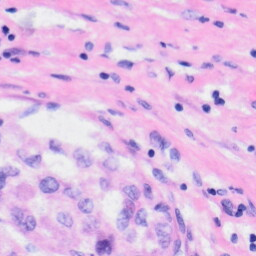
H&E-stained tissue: Liver